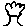
Label: tree